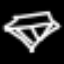
Label: diamond